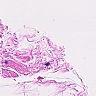
Metastatic tissue present: no